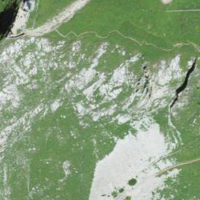
EUNIS habitat code: 23
Species observed at this site:
Marmota marmota
Miramella alpina
Corvus corone
Aegithalos caudatus
Sylvia atricapilla
Spinus spinus
Poecile palustris
Pernis apivorus
Erithacus rubecula
Cuculus canorus
Phoenicurus ochruros
Certhia familiaris
Corvus corax
Periparus ater
Cyanistes caeruleus
Lophophanes cristatus
Monticola saxatilis
Chloris chloris
Pyrrhula pyrrhula
Troglodytes troglodytes
Passer domesticus
Turdus merula
Tachymarptis melba
Vanessa cardui
Saxicola rubetra
Mareca strepera
Hirundo rustica
Milvus migrans
Milvus milvus
Aculepeira ceropegia
Regulus regulus
Pyrrhocorax graculus
Aquila chrysaetos
Phylloscopus trochilus
Motacilla alba
Delichon urbicum
Anthus trivialis
Oenanthe oenanthe
Turdus philomelos
Anthus spinoletta
Dendrocopos major
Prunella modularis
Turdus viscivorus
Falco peregrinus
Buteo buteo
Prunella collaris
Lagopus muta
Phylloscopus collybita
Carduelis citrinella
Angelica sylvestris
Pica pica
Sitta europaea
Garrulus glandarius
Nucifraga caryocatactes
Columba livia
Falco tinnunculus
Picus viridis
Linaria cannabina
Accipiter gentilis
Lyrurus tetrix
Montifringilla nivalis
Fringilla coelebs
Regulus ignicapilla
Turdus torquatus
Coloeus monedula
Ptyonoprogne rupestris
Carduelis carduelis
Columba palumbus
Parus major
Accipiter nisus